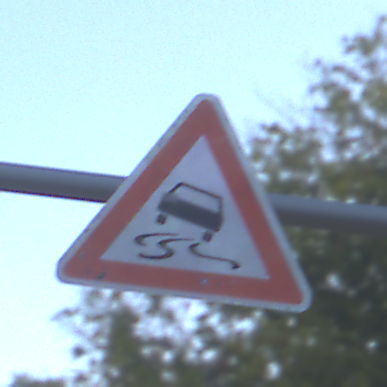
Verkehrszeichen: SchleuderOderRutschgefahr
Umgebung: Outdoor, Urban
Tageszeit: SunriseSunset
Wetter: Clear
Licht: Natural
Jahreszeit: NotSpecified
Kontrast: LowContrast